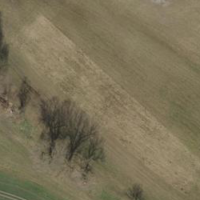
EUNIS habitat code: 25
Species observed at this site:
Anser albifrons